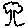
Label: tree